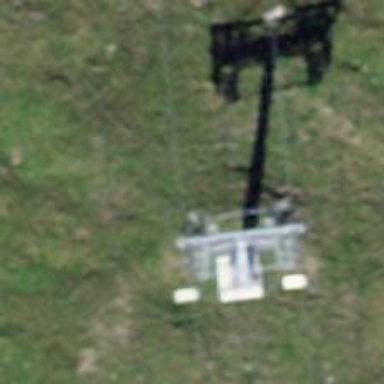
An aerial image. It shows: Pylon for aerialway.